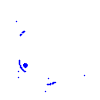
Particle: kaon